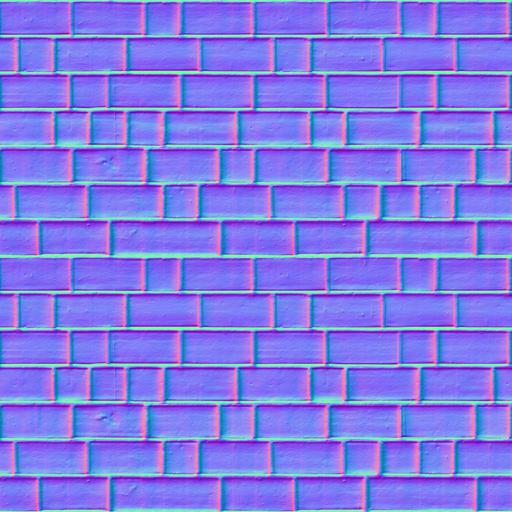
bricks clean flat modern wall